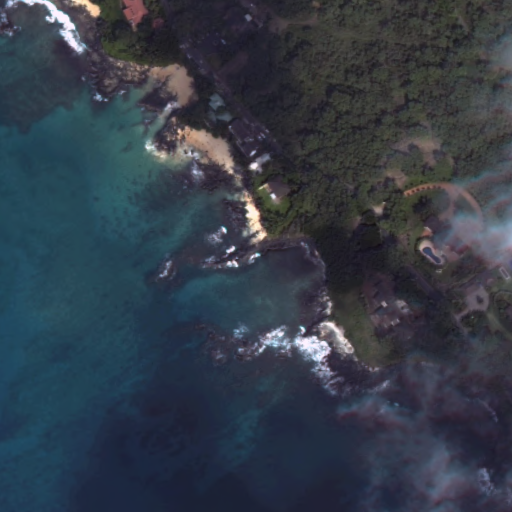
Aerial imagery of cape in Hawaii named Paako containing only unknown